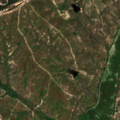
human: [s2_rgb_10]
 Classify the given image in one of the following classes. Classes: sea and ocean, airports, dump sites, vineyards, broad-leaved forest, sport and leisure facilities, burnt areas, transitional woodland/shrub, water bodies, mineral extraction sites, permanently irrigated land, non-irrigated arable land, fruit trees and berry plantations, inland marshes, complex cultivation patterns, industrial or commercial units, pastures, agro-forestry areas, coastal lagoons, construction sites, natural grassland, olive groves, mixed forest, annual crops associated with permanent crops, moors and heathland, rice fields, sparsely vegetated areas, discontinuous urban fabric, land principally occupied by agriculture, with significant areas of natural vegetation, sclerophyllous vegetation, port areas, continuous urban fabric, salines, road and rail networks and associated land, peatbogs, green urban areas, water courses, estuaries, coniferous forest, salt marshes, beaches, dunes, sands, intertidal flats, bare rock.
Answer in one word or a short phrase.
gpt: non-irrigated arable land, rice fields, pastures, agro-forestry areas, broad-leaved forest